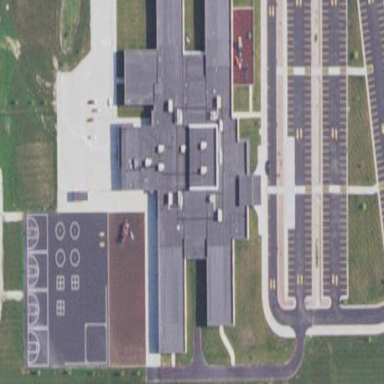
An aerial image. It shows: School building.